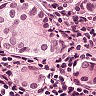
Metastatic tissue present: yes